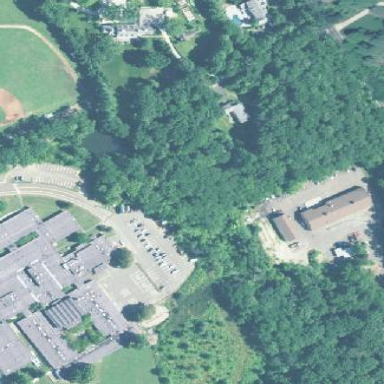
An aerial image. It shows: School.